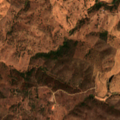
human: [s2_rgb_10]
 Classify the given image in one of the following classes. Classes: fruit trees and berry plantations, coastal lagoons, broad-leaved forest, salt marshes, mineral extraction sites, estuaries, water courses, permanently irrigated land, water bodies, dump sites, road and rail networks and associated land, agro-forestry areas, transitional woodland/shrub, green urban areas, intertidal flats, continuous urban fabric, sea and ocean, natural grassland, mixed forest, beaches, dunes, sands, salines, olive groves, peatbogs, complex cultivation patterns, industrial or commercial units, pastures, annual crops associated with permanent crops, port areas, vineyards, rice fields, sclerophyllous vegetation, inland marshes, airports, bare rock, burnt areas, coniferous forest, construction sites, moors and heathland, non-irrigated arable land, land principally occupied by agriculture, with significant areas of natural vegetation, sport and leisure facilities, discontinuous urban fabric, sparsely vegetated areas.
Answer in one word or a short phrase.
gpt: agro-forestry areas, broad-leaved forest, transitional woodland/shrub